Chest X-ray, PA view. Patient: 65 years old, sex M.
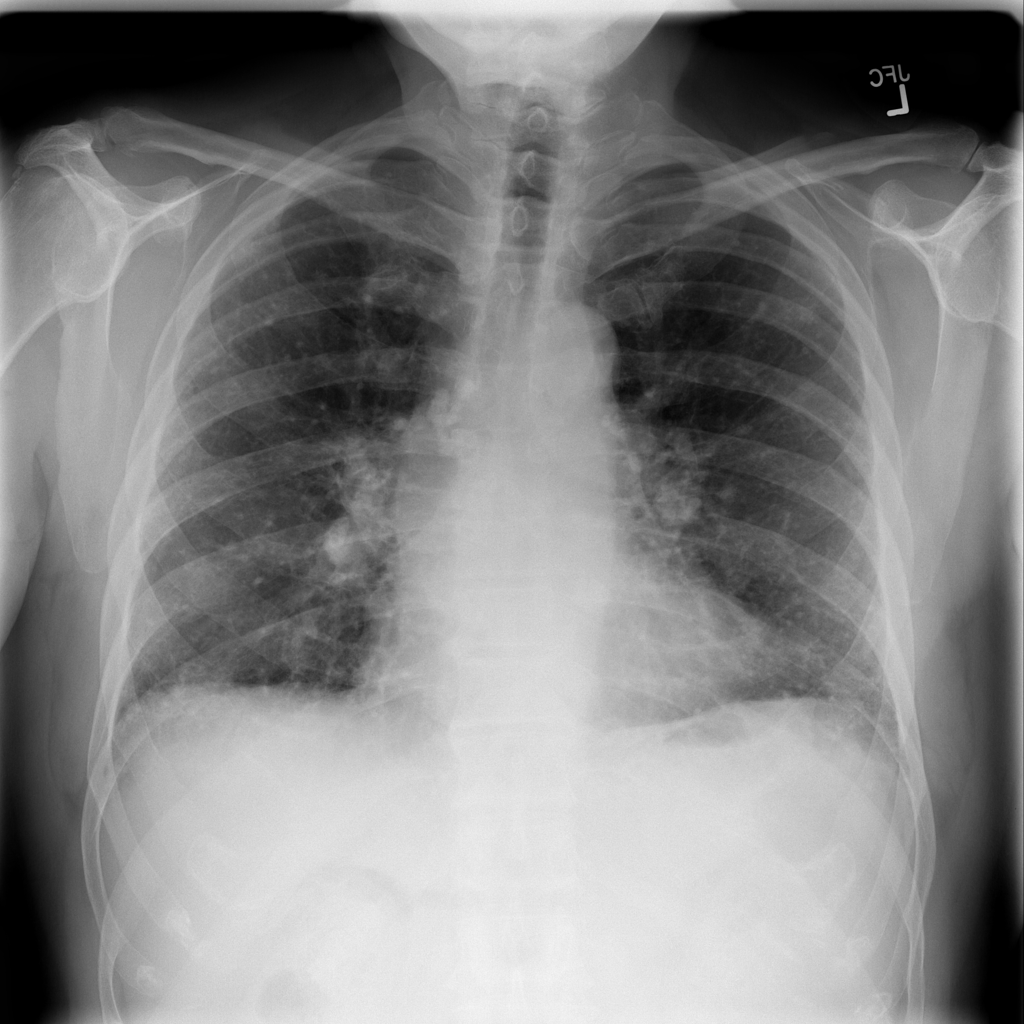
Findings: Infiltration, Nodule